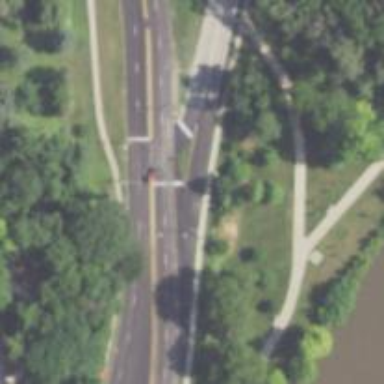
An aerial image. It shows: Primary highway with sidewalk on the left side.